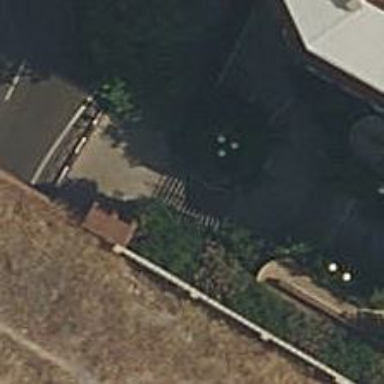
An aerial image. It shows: Paved steps on the road.